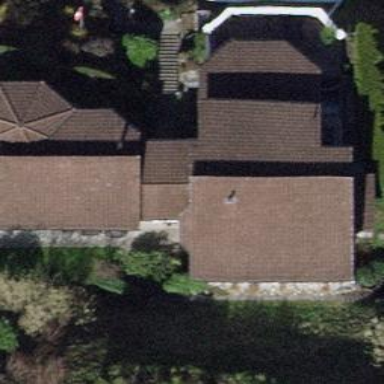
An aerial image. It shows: Simple house.